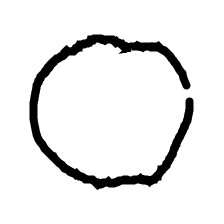
Shape: circle